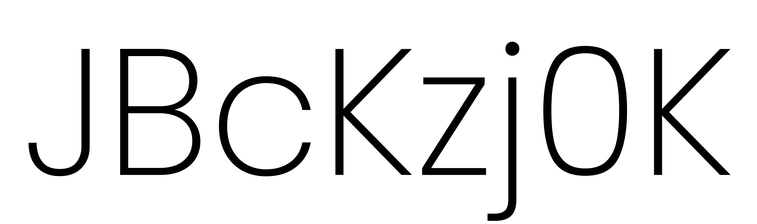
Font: Poppins-ExtraLight